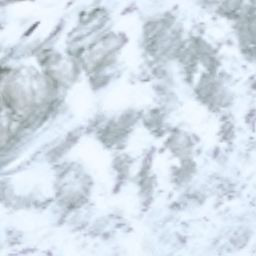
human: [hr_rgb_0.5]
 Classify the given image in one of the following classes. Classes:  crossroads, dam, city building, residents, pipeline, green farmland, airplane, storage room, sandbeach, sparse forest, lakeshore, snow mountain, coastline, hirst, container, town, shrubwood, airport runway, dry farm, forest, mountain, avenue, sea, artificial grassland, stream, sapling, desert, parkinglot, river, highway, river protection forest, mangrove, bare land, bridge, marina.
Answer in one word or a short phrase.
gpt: snow mountain